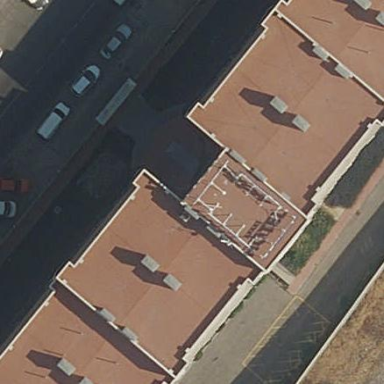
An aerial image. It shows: Hotel building.